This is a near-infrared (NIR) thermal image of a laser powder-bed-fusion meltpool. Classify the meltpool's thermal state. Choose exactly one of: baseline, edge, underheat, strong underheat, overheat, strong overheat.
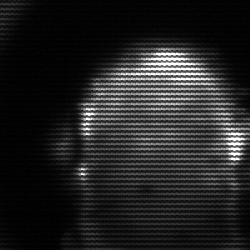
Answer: baseline